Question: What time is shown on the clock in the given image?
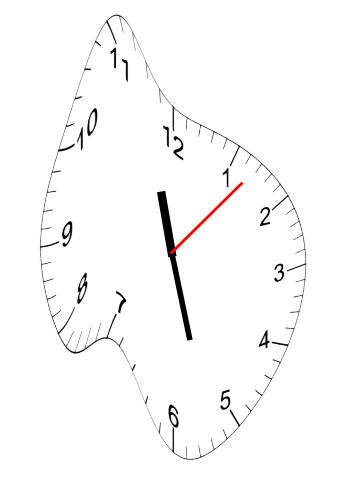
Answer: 11:27:07